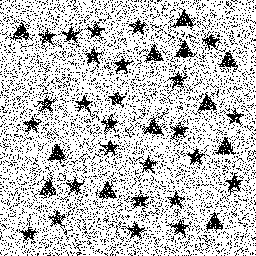
Squares: 0
Triangles: 12
Stars: 26
Total shapes: 38